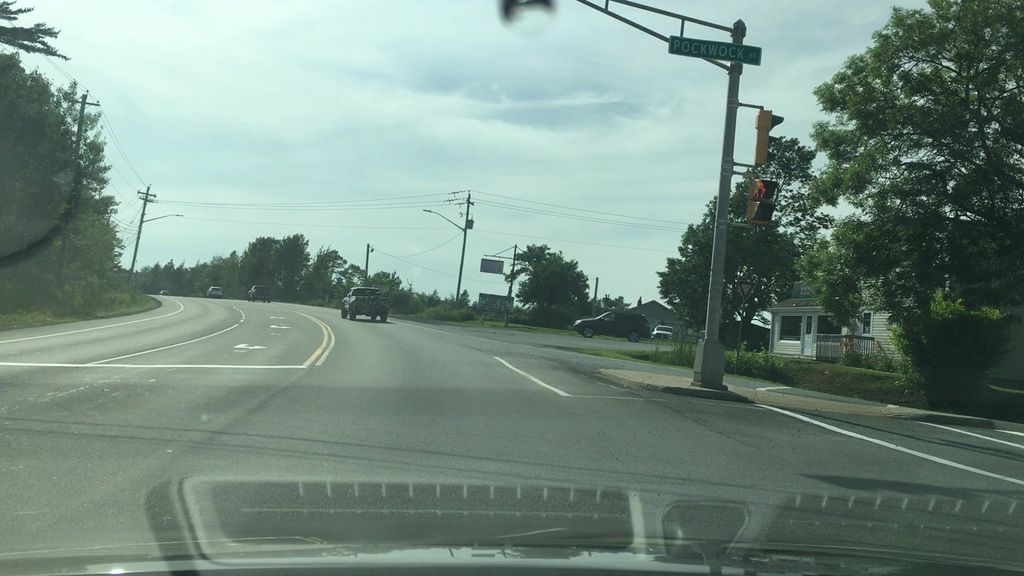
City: halifax